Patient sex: M
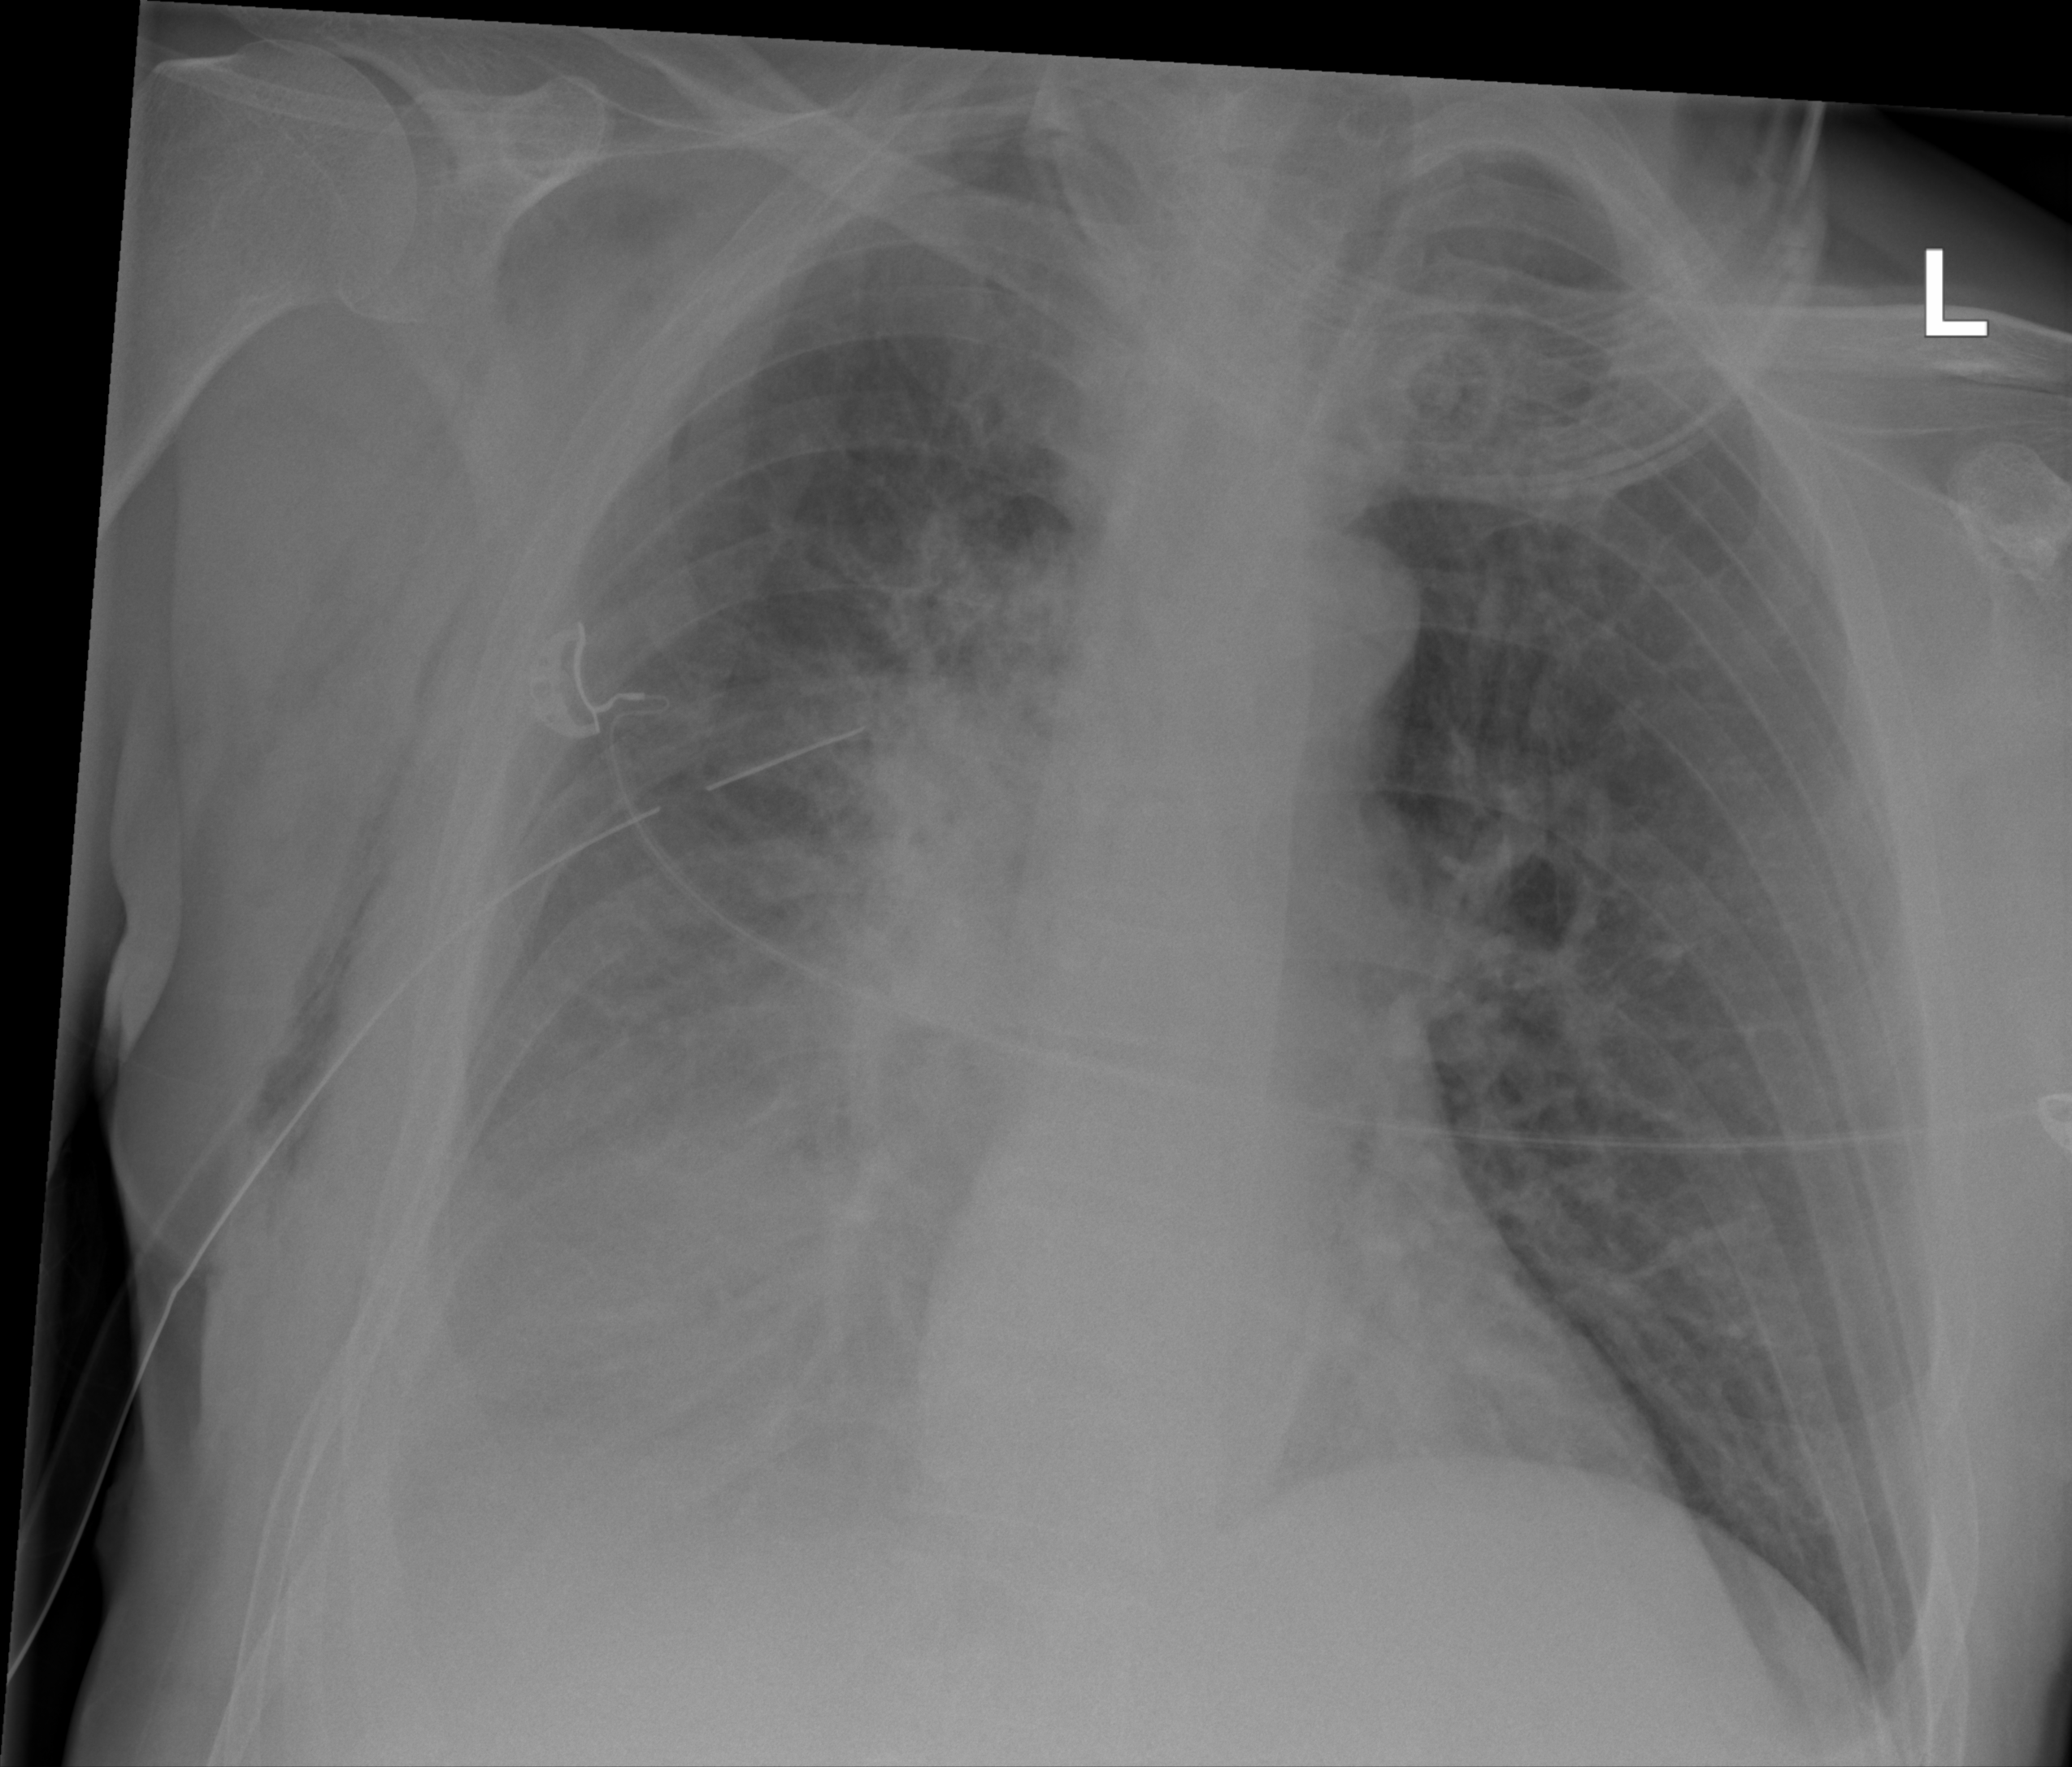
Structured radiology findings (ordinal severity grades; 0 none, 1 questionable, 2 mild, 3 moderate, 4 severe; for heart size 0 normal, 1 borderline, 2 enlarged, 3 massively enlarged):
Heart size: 0
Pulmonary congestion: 2
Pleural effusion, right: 3
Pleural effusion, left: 1
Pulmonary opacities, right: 3
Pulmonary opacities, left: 0
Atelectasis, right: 3
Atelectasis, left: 2